Field crop: tomato
Growth stage: 1
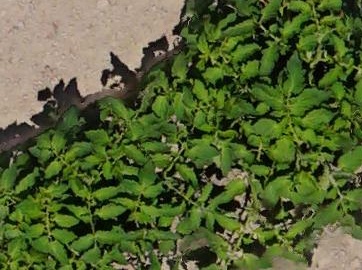
Species: tomato